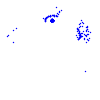
Particle: pion